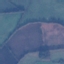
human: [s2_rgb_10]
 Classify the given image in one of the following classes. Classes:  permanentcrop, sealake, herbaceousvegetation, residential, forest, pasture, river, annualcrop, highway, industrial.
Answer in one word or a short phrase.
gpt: Pasture